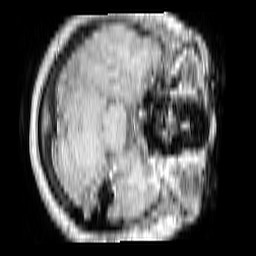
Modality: T1w
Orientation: axial
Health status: ill
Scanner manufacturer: philips
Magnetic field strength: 3 T
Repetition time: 0.3787 s
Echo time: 0.002908 s